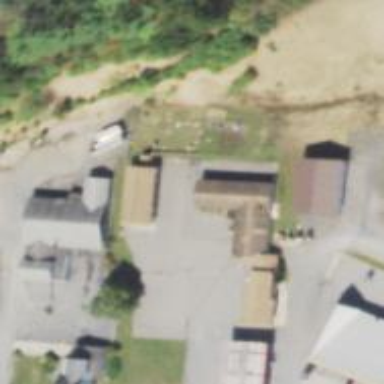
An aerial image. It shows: Veterinary facility.